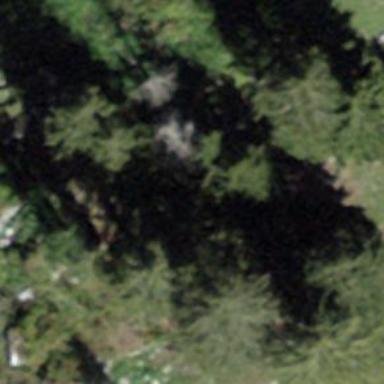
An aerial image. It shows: Forest area.